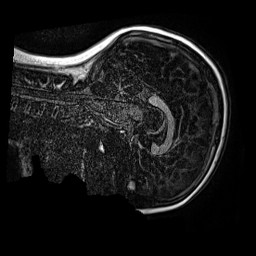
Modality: MP2RAGE
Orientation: sagittal
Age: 11
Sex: female
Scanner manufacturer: siemens
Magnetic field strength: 3 T
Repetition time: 4 s
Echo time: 0.00299 s